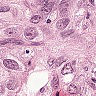
Metastatic tissue present: yes